Question: Just trying a hands-on the <URL> for some understanding. So upon reading about the implicit declaration of the constructor I thought of mixing it up with an existing code generation library - Lombok!
Now what I've ended up creating as a minimal reproducible example is this record
'''
import lombok.AllArgsConstructor;
@AllArgsConstructor
public record Java(String version) {
}
'''
which when compiled using IntelliJ successfully produces the class file which looks like
'''
public final class Java extends java.lang.Record {
private final java.lang.String version;
public Java(java.lang.String version) { /* compiled code */ }
... rest of the compiled code
}
'''
Note that the constructor for the '.class' file is just what I would have expected in the two worlds independently as well. But, further trying to create an instance of this record fails during compilation in IntelliJ :
'''
public class MixOfWorlds {
public static void main(String[] args) {
System.out.println(new Java("14").version()); // cannot resolve constructor
}
}
'''
I would create a further simpler example to perform the compilation with 'javac' and execution with 'java' tools. I am still looking for an answer if this is a possible expected behavior that could occur because of something I might have overlooked?
'''
IntelliJ IDEA 2020.1 EAP (Community Edition)
Build #IC-<PHONE>.11, built on March 18, 2020
Runtime version: 11.0.6+8-b765.15 x86_64
macOS 10.14.6
'''
This is how it reflects in IntelliJ for both the cases - with and without the '@AllArgsConstructor'.

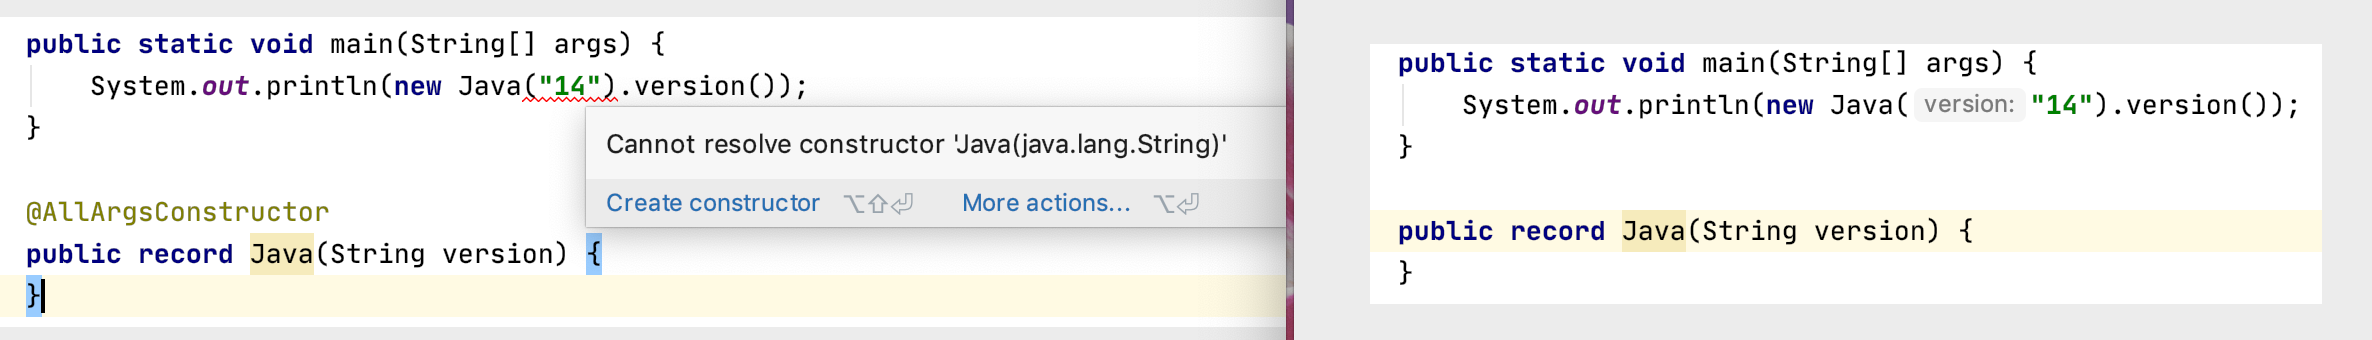
Answer: Following up on this and with some help online from the IntelliJ developers, I had tried the following steps to resolve this --
1. I was assured that it looks more about javac-lombok interaction and was not connected to IDE.
2. I could actually gain the confidence to try running the code despite the highlighted error(which looks like a compile-time error) and it successfully executed to print "14" as expected.
3. I can confirm that after disabling the "Lombok Plugin" installed in the IDE, the highlighted error disappears.
<URL>
: The second step was . So in short, it just happens that the plugin gets to highlight the code as if it wouldn't compile, but the actual execution is handled by IntelliJ properly. (Kudos!)
: With the <URL>.